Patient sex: F
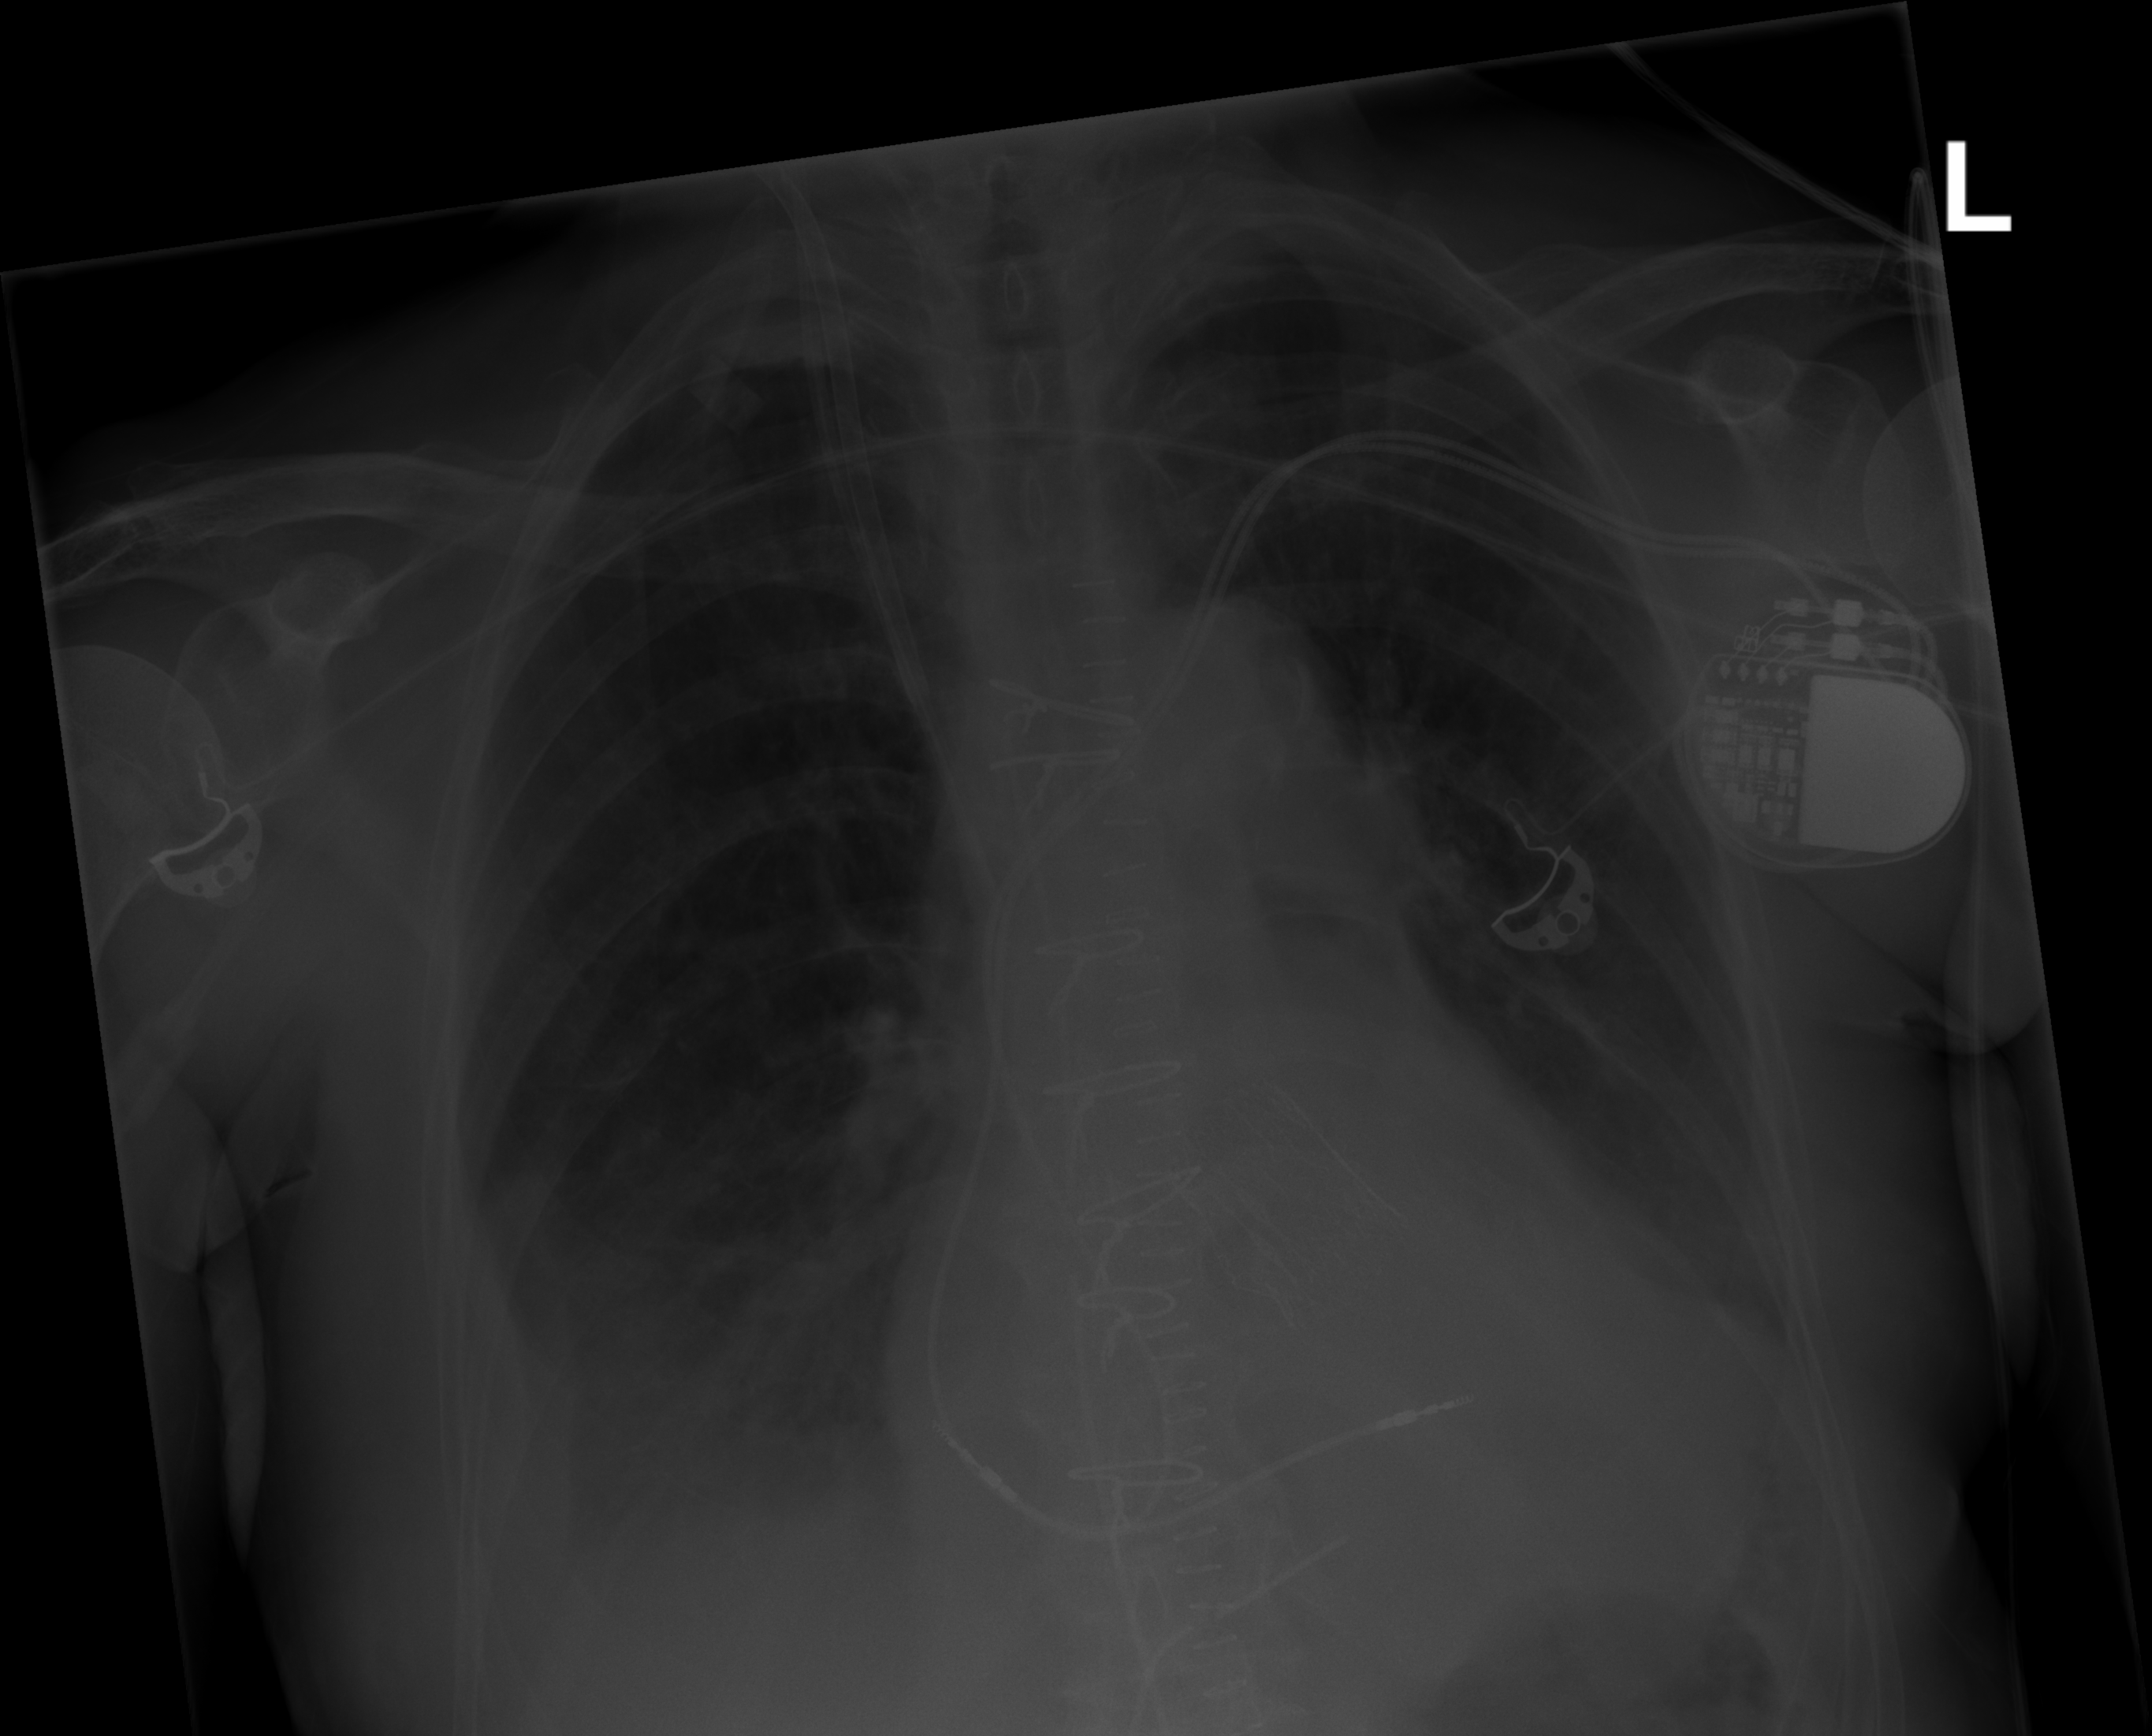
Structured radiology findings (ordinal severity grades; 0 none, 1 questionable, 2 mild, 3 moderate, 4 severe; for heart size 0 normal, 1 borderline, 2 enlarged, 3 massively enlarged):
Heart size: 1
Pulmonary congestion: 0
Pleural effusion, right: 2
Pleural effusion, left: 1
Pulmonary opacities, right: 0
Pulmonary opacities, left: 0
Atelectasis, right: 2
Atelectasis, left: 2